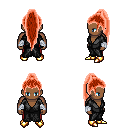
a pixel art fantasy rpg character, male body template, human, dark skin, gray robe, red pants, red extra-long topknot hairstyle, white cloth bandages, gold boots, four views (front, back, left, right), 2x2 character sprite sheet, small pixel art, hard edges, no anti-aliasing